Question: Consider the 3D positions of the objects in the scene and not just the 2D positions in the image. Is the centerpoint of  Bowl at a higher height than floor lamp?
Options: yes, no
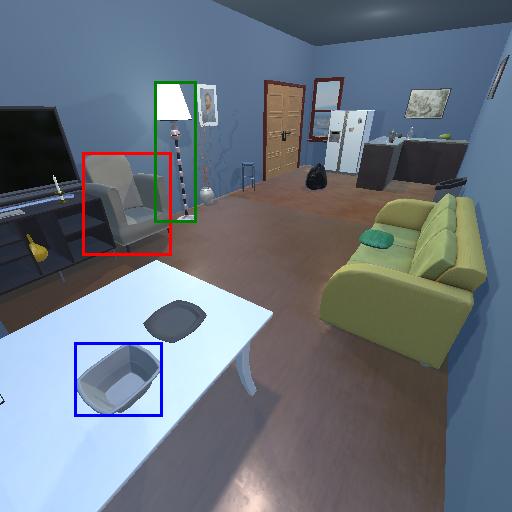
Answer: yes